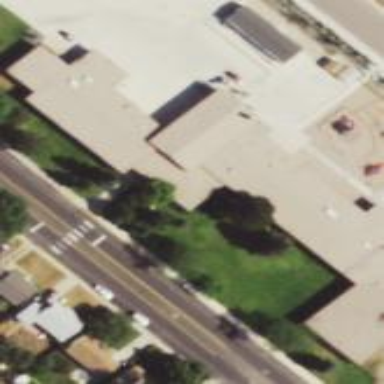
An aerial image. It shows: School building.